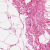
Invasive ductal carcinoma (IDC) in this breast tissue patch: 0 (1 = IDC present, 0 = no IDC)